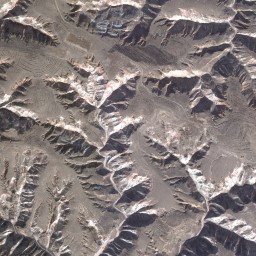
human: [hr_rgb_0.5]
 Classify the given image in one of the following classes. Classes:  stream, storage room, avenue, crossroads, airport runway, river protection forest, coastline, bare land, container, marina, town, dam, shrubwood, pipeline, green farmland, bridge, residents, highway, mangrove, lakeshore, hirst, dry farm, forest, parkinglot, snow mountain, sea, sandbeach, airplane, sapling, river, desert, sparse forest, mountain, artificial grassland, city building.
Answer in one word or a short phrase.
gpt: mountain